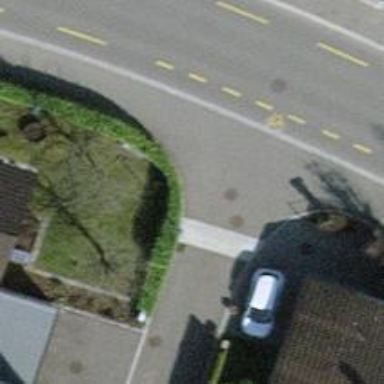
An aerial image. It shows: Traffic calming table.